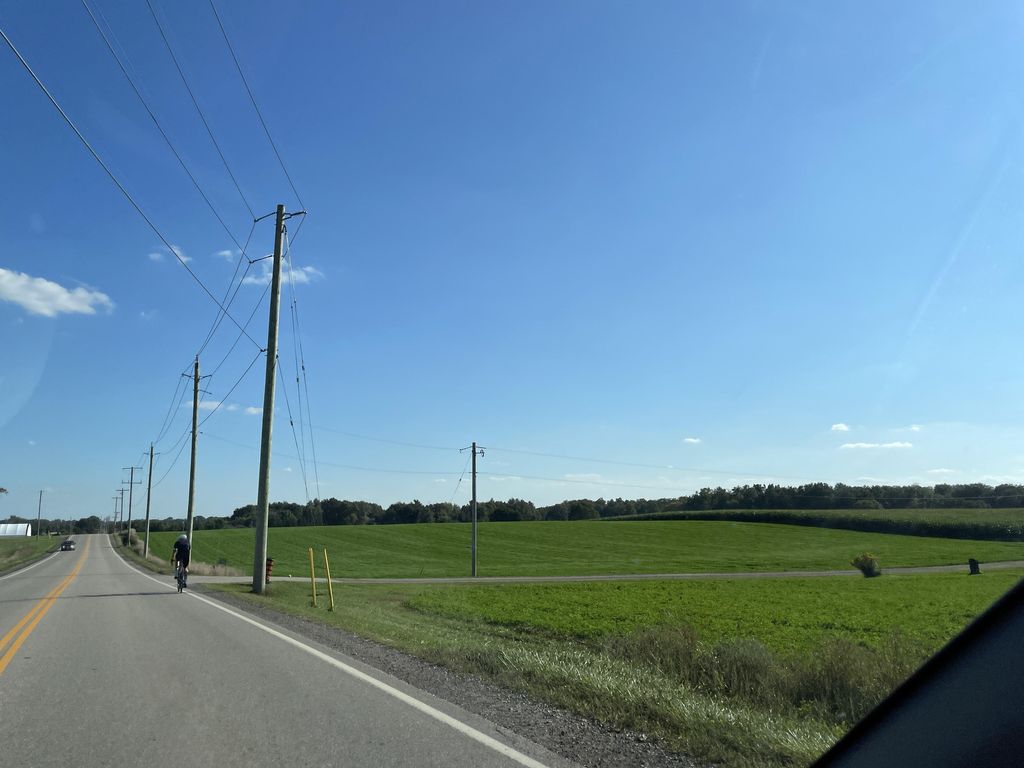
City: kitchener-waterloo